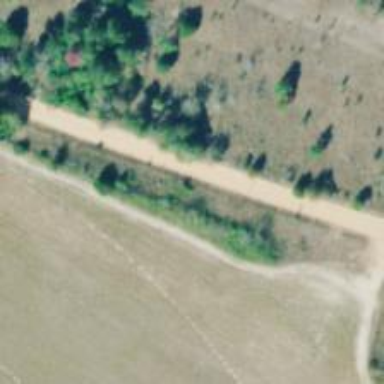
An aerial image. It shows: Unclassified road.